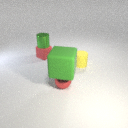
small red rubber cube to the left of small red metal sphere